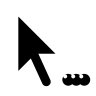
Cursor type: context_menu
OS/theme: linux-notwaita
Variant: black